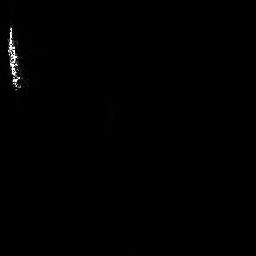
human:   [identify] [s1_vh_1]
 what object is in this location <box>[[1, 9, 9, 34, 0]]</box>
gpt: <ref>1 medium ship at the top left</ref>